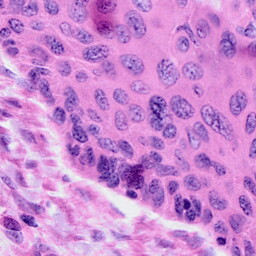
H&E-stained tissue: Cervix